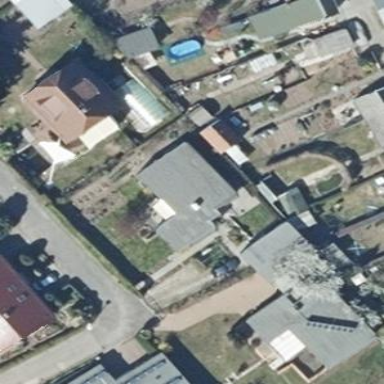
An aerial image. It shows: Simple and straightforward house.